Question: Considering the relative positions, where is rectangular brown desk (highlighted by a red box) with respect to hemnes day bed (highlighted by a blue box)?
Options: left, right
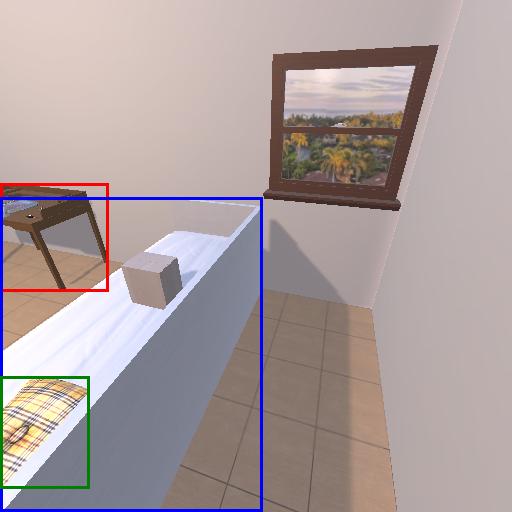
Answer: left